Interaction volume radius: 10 \u00c5
Interaction volume height: 10 \u00c5
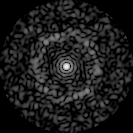
Disorder parameter: 0.8291